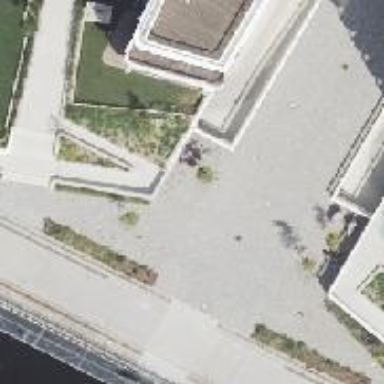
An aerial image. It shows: Parking entrance.